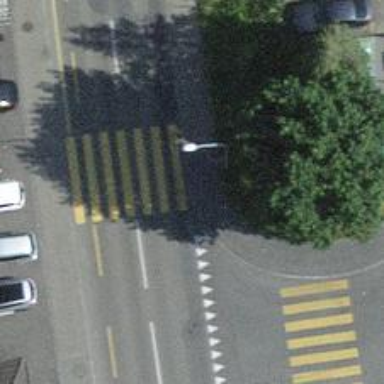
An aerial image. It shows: Uncontrolled zebra crossing with zebra markings.